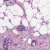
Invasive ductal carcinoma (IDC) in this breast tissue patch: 1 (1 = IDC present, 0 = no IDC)